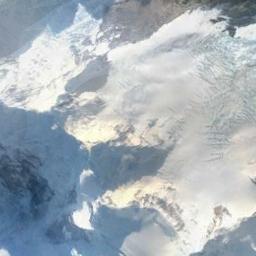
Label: snowberg